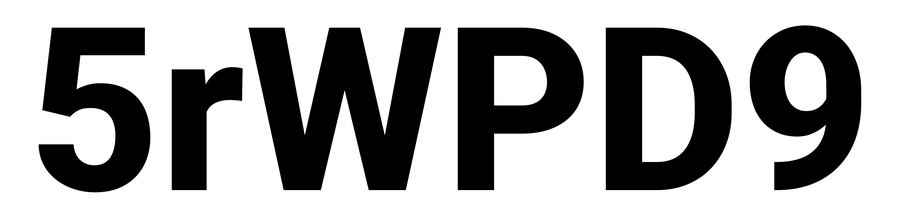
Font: Roboto_ExtraBold